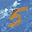
Label: 5